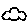
Label: cloud